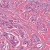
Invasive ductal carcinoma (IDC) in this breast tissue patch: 1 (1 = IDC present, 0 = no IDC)